Field crop: maize
Growth stage: 1
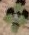
Species: chenopodium